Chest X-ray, AP view. Patient: 50 years old, sex M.
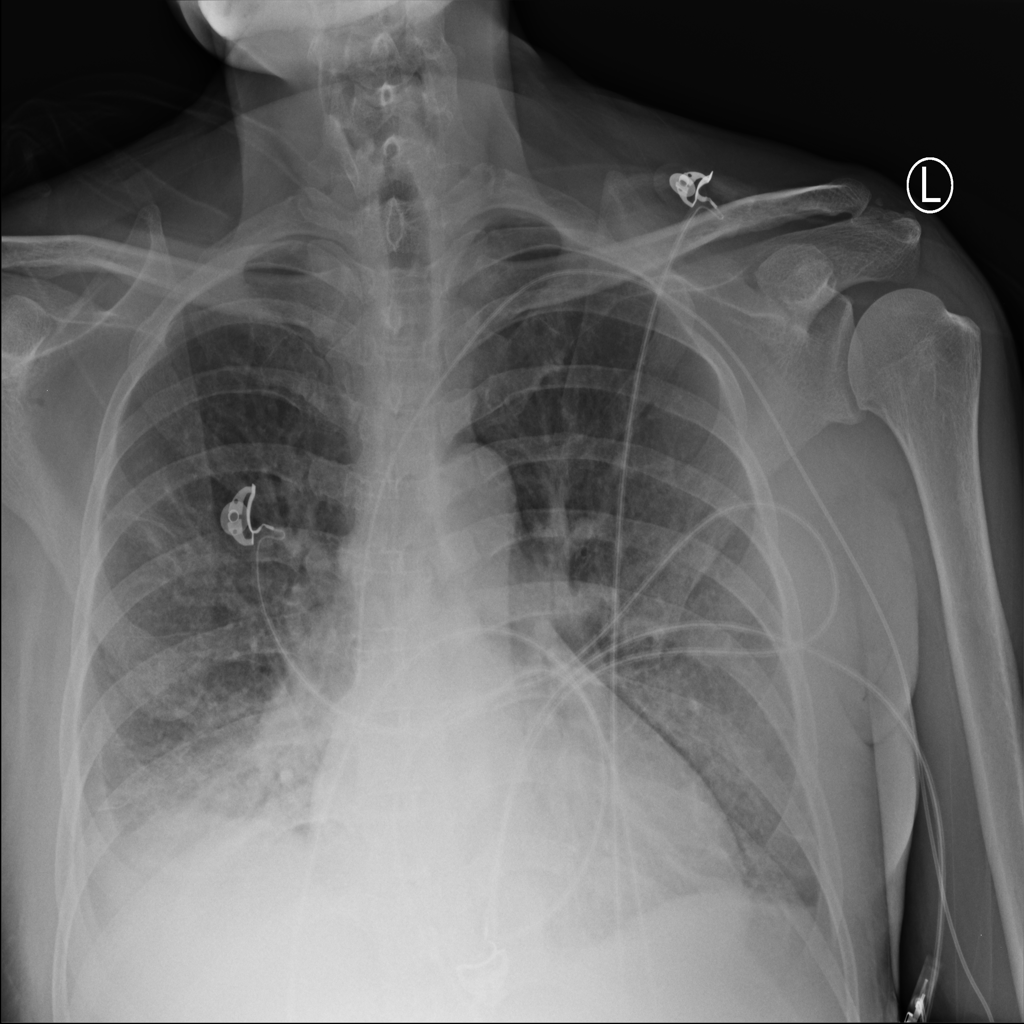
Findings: Atelectasis, Infiltration, Pneumonia